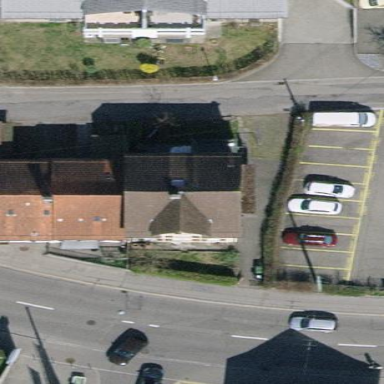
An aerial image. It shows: Building with tiled roof.